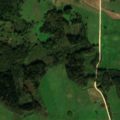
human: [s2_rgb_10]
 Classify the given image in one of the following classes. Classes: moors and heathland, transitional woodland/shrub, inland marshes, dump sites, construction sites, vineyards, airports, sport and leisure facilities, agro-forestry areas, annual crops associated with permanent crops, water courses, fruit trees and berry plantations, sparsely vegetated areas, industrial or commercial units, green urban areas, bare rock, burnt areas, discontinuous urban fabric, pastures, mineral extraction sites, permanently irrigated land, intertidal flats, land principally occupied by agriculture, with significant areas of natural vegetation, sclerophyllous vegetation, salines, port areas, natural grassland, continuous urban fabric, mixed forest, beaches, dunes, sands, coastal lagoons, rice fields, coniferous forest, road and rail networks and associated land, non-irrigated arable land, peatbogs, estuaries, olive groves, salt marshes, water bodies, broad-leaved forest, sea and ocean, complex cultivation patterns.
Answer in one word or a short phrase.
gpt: non-irrigated arable land, pastures, complex cultivation patterns, coniferous forest